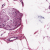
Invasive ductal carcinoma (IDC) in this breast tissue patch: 0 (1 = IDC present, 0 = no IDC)